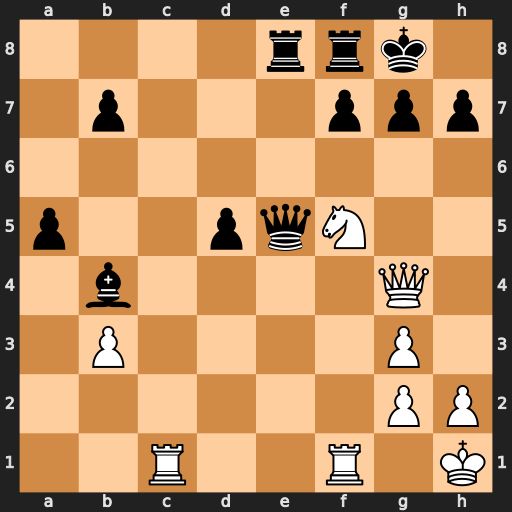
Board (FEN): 4rrk1/1p3ppp/8/p2pqN2/1b4Q1/1P4P1/6PP/2R2R1K
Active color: w
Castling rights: -
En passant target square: -
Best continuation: Nh6+ Kh8 Nxf7+ Rxf7 Rxf7